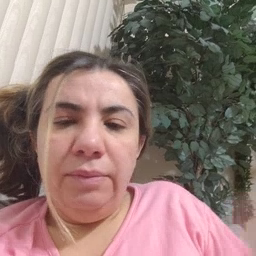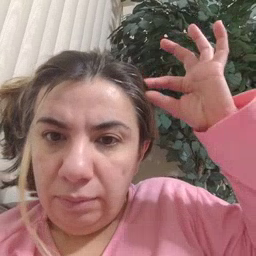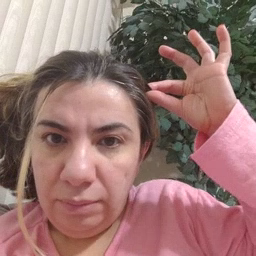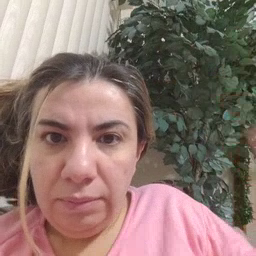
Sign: hair